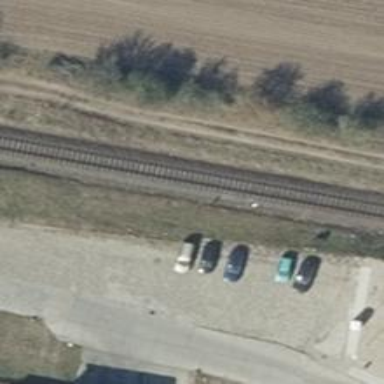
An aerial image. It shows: Railway milestone.